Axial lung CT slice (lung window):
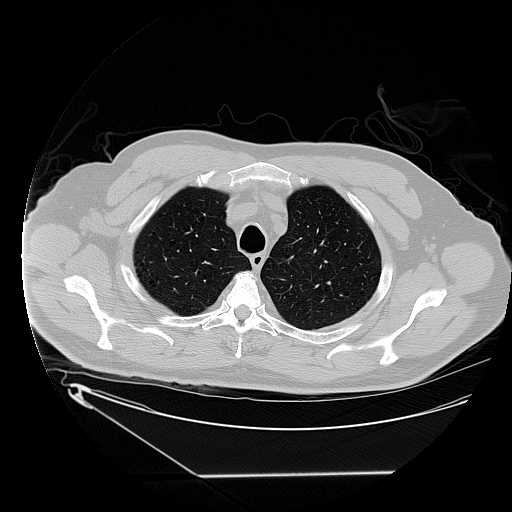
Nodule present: no